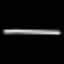
Label: line